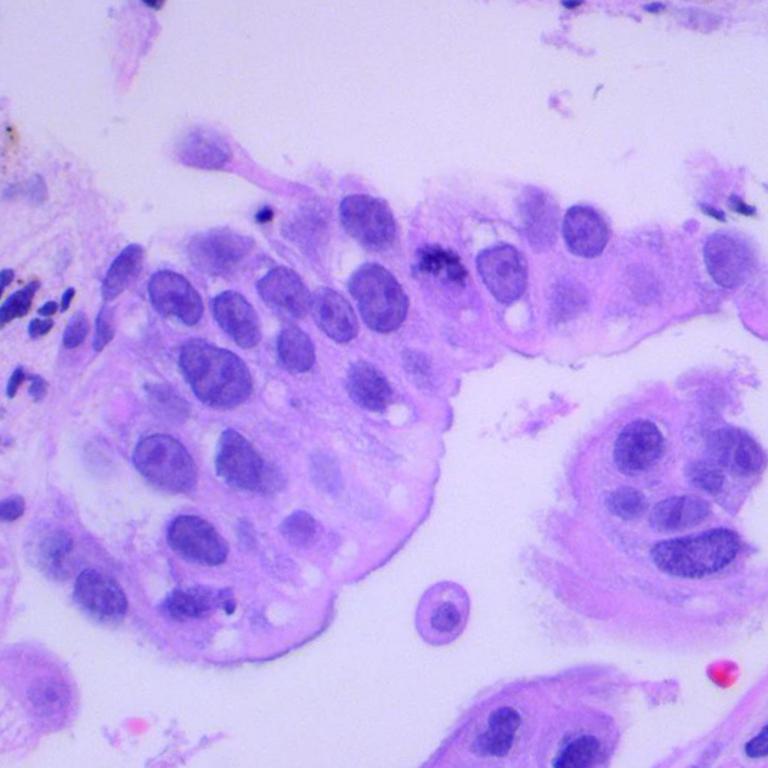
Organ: lung
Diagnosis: adenocarcinomas